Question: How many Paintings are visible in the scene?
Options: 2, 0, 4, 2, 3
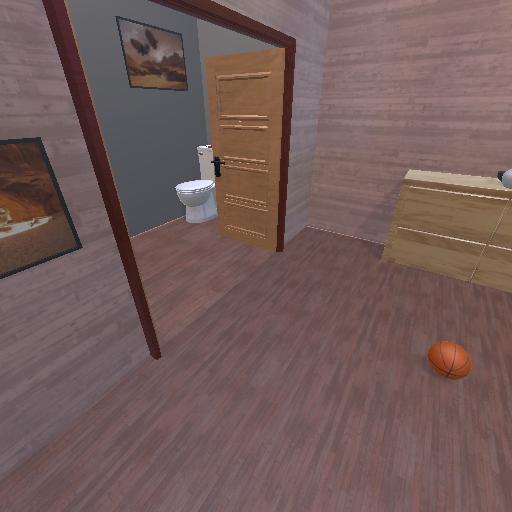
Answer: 2